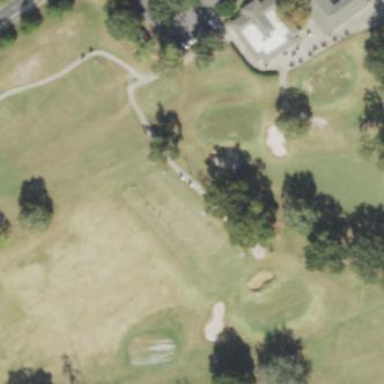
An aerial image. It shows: Golf tee.